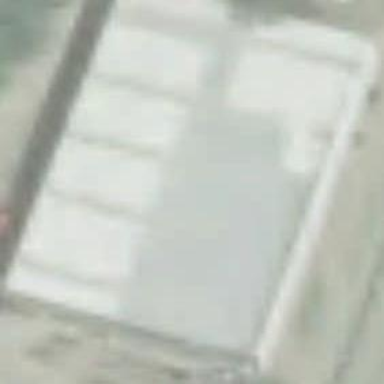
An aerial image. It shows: Industrial building.